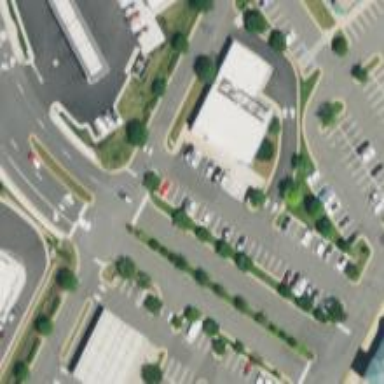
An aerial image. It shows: Parking space is available.